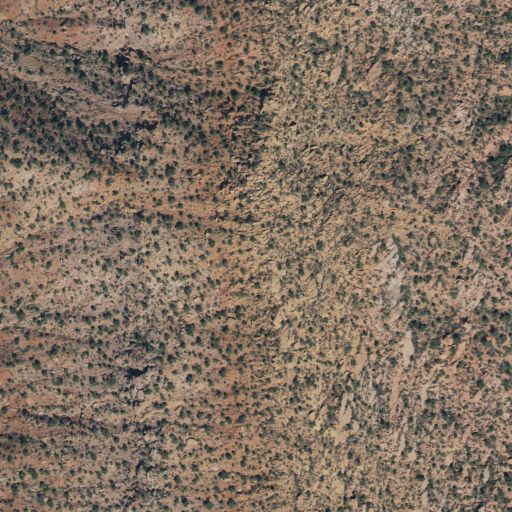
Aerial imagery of mountain in Utah named The Red Hill containing shrub, barren land, and evergreen forest